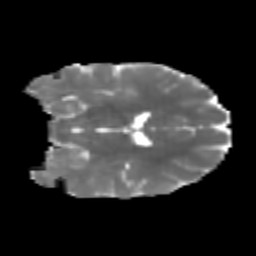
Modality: MD
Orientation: coronal
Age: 23
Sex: male
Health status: healthy